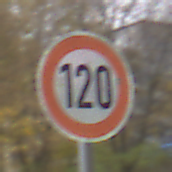
Verkehrszeichen: Geschwindigkeit120
Umgebung: Outdoor, Nature
Tageszeit: MorningAfternoon
Wetter: Overcast
Licht: Natural
Jahreszeit: Autumn
Kontrast: LowContrast